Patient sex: M
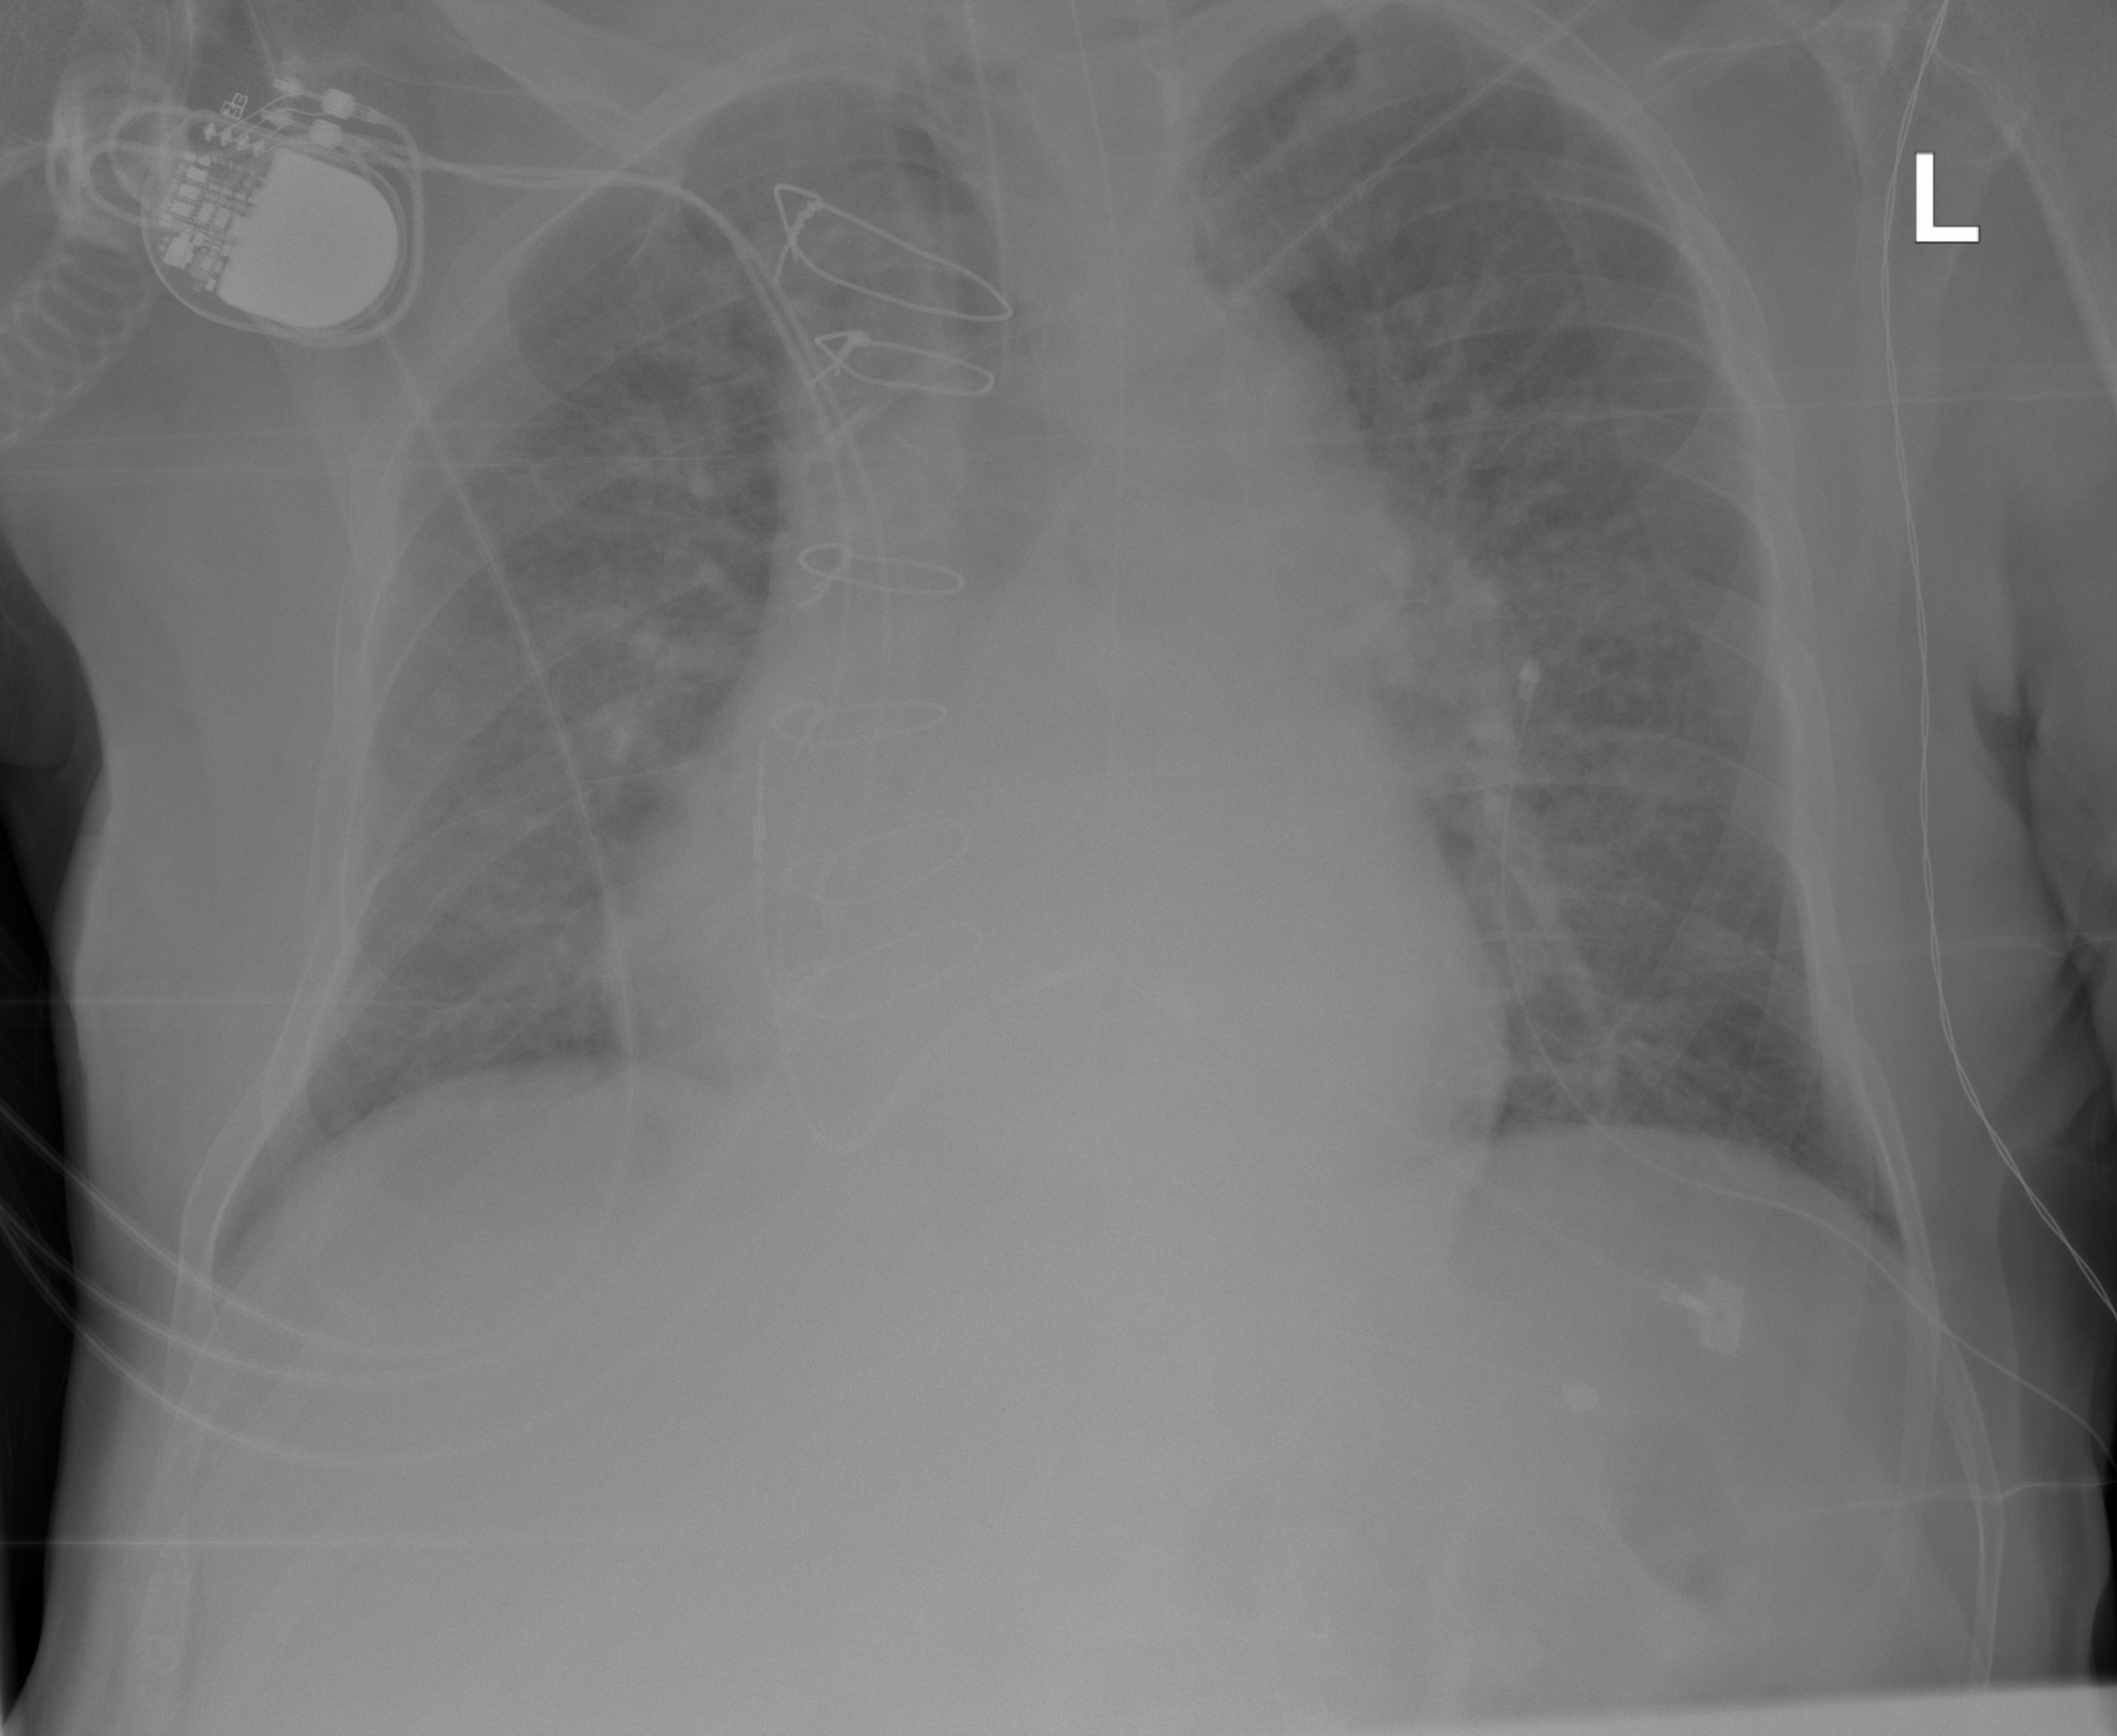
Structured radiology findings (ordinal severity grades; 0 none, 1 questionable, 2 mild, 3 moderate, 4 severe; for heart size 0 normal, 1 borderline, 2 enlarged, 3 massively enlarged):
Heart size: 2
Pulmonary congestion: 2
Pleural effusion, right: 0
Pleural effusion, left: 0
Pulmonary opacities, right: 0
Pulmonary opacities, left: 0
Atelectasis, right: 2
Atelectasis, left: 2